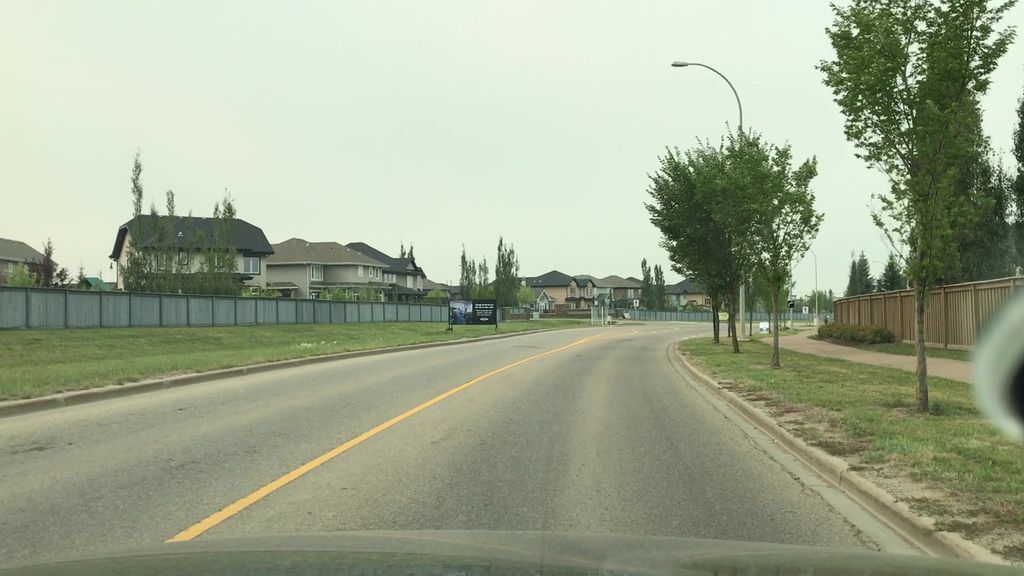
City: edmonton